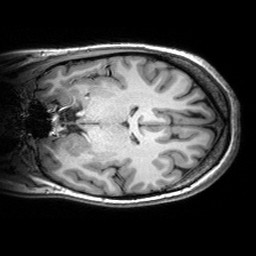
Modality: T1w
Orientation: coronal
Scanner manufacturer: siemens
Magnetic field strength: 3 T
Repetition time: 2.53 s
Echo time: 0.00299 s